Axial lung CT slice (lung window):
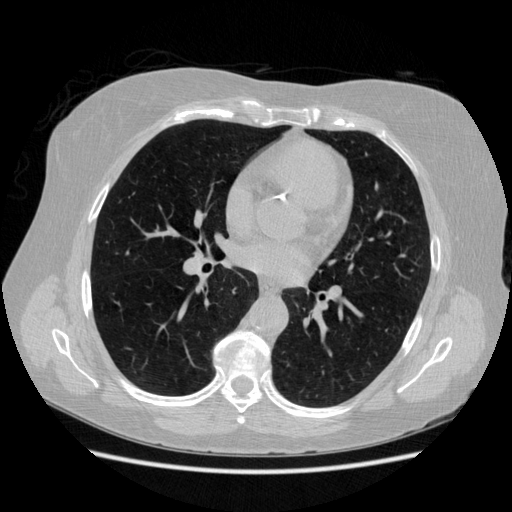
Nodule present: no